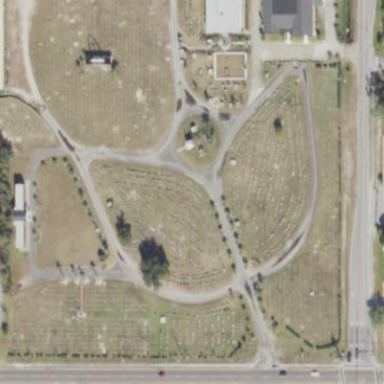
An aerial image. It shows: Cemetery.